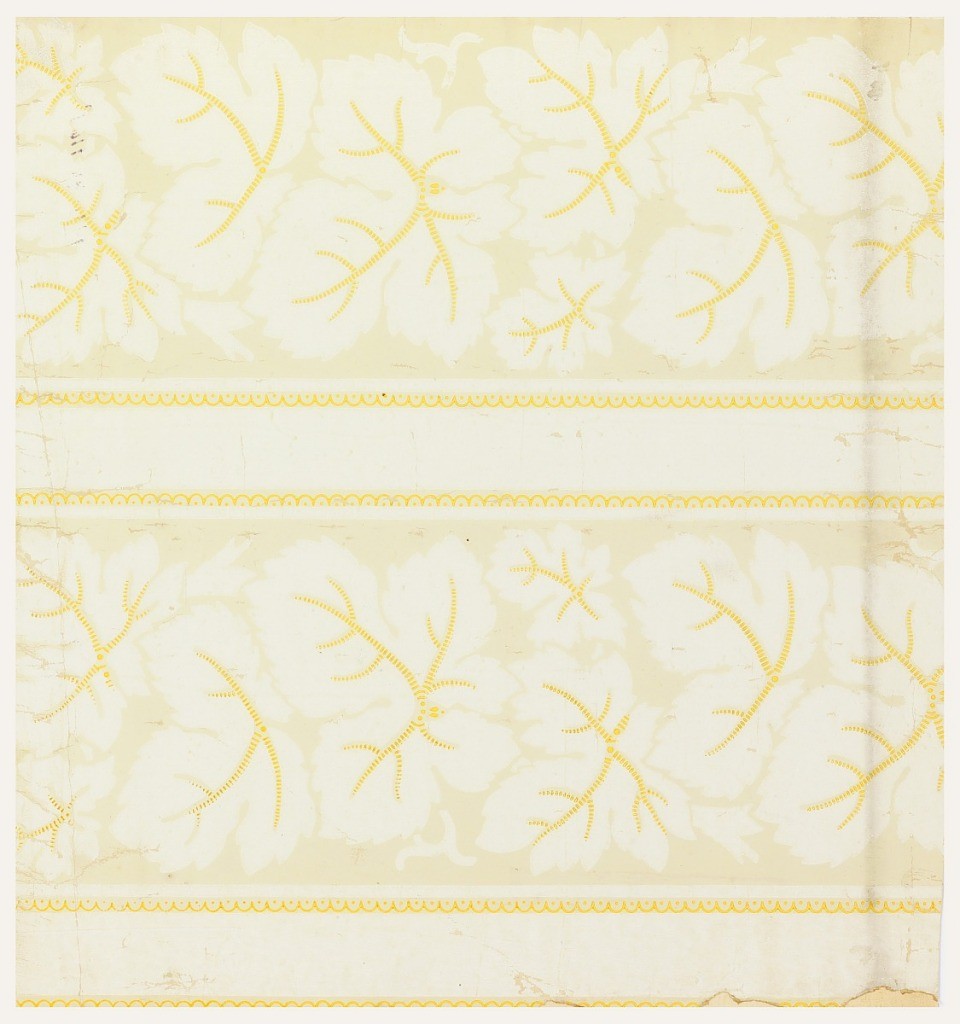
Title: Sidewall and border
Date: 1890–1900
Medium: Machine-printed, glazed
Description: Vertical rectangle. Double vertical panels containing dentate leaves in white, with golden yellow veins and scalloped. Printed in colors and glazed.